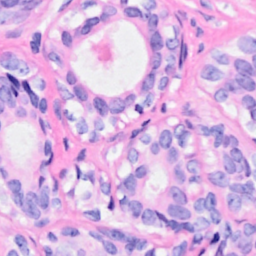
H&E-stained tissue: Breast